Question: In my android application I'm replacing Sherlock fragment from another Sherlock fragment. (lets say A from B) I used following code for this replacement
'''
FragmentTransaction ft = getActivity().getSupportFragmentManager().beginTransaction();
Fragment fragment = new AddNewRaveFragment();
ft.replace(R.id.raves_frame, fragment,"NewFragmentTag");
ft.setTransition(FragmentTransaction.TRANSIT_FRAGMENT_OPEN);
ft.addToBackStack(null);
ft.commit();
'''
lay out that I use for the fragment A
'''
<?xml version="1.0" encoding="utf-8"?>
<RelativeLayout xmlns:android="http://schemas.android.com/apk/res/android"
android:layout_width="match_parent"
android:layout_height="match_parent"
android:orientation="vertical" >
<FrameLayout
android:id="@+id/raves_frame"
android:layout_width="wrap_content"
android:layout_height="wrap_content"
android:layout_alignParentLeft="true"
android:layout_alignParentTop="true"
android:layout_marginLeft="114dp"
android:layout_marginTop="69dp" >
</FrameLayout>
</RelativeLayout>
'''
but when I'm running the program it shows the lay out shifted to the left like this

This is the code that I used for the lay out B:
'''
<?xml version="1.0" encoding="utf-8"?>
<RelativeLayout xmlns:android="http://schemas.android.com/apk/res/android"
android:layout_width="fill_parent"
android:layout_height="fill_parent"
android:orientation="vertical"
android:background="#ffffff" >
<LinearLayout
android:layout_width="fill_parent"
android:layout_height="fill_parent"
android:layout_alignParentLeft="true"
android:layout_alignParentTop="true"
android:orientation="vertical" >
<EditText
android:id="@+id/editText1"
android:layout_width="match_parent"
android:layout_height="wrap_content" >
<requestFocus />
</EditText>
</LinearLayout>
'''
So how can I make it correctly show the lay out in screen ?
Thanks
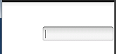
Answer: The problem is because you have left margin in your 'FrameLayout'. Just remove this line 'android:layout_marginLeft="114dp"' also remove margin top 'android:layout_marginTop="69dp"' this leaving the extra space.